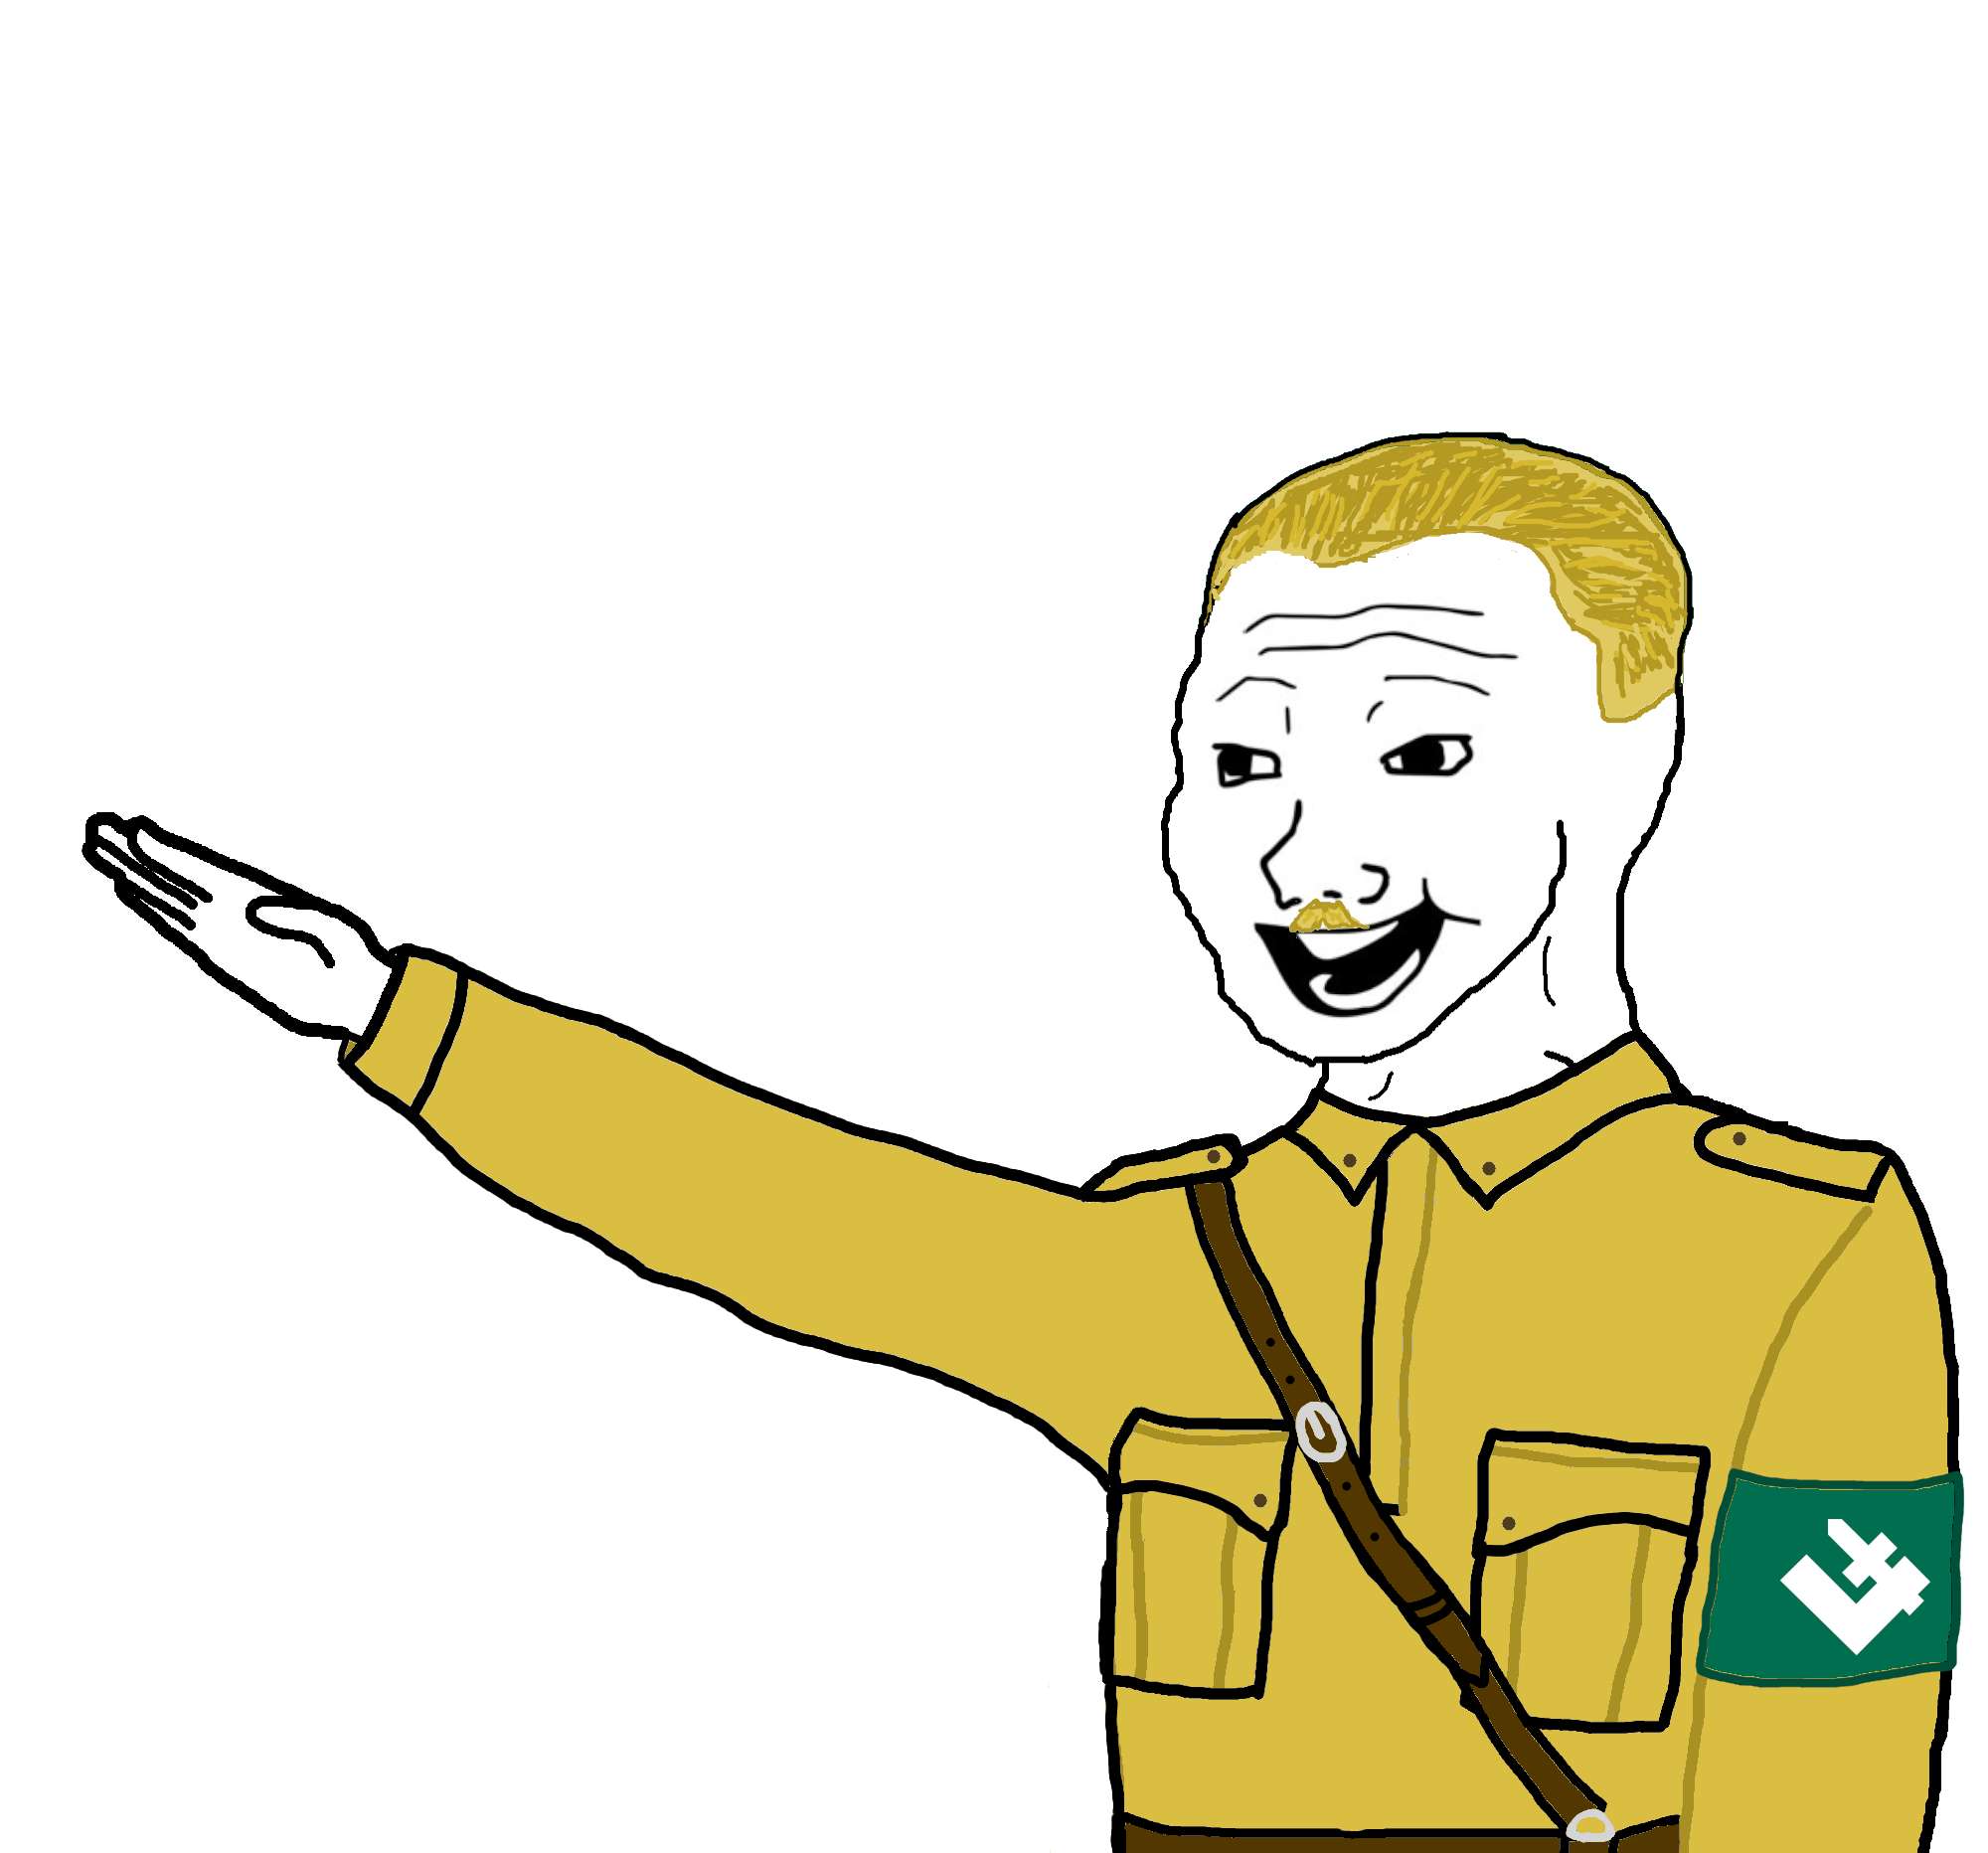
Label: 5_Bloomer